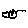
Label: bird